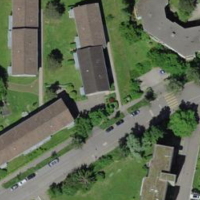
EUNIS habitat code: 55
Species observed at this site:
Phoenicurus ochruros
Agrimonia eupatoria
Carduelis carduelis
Fringilla coelebs